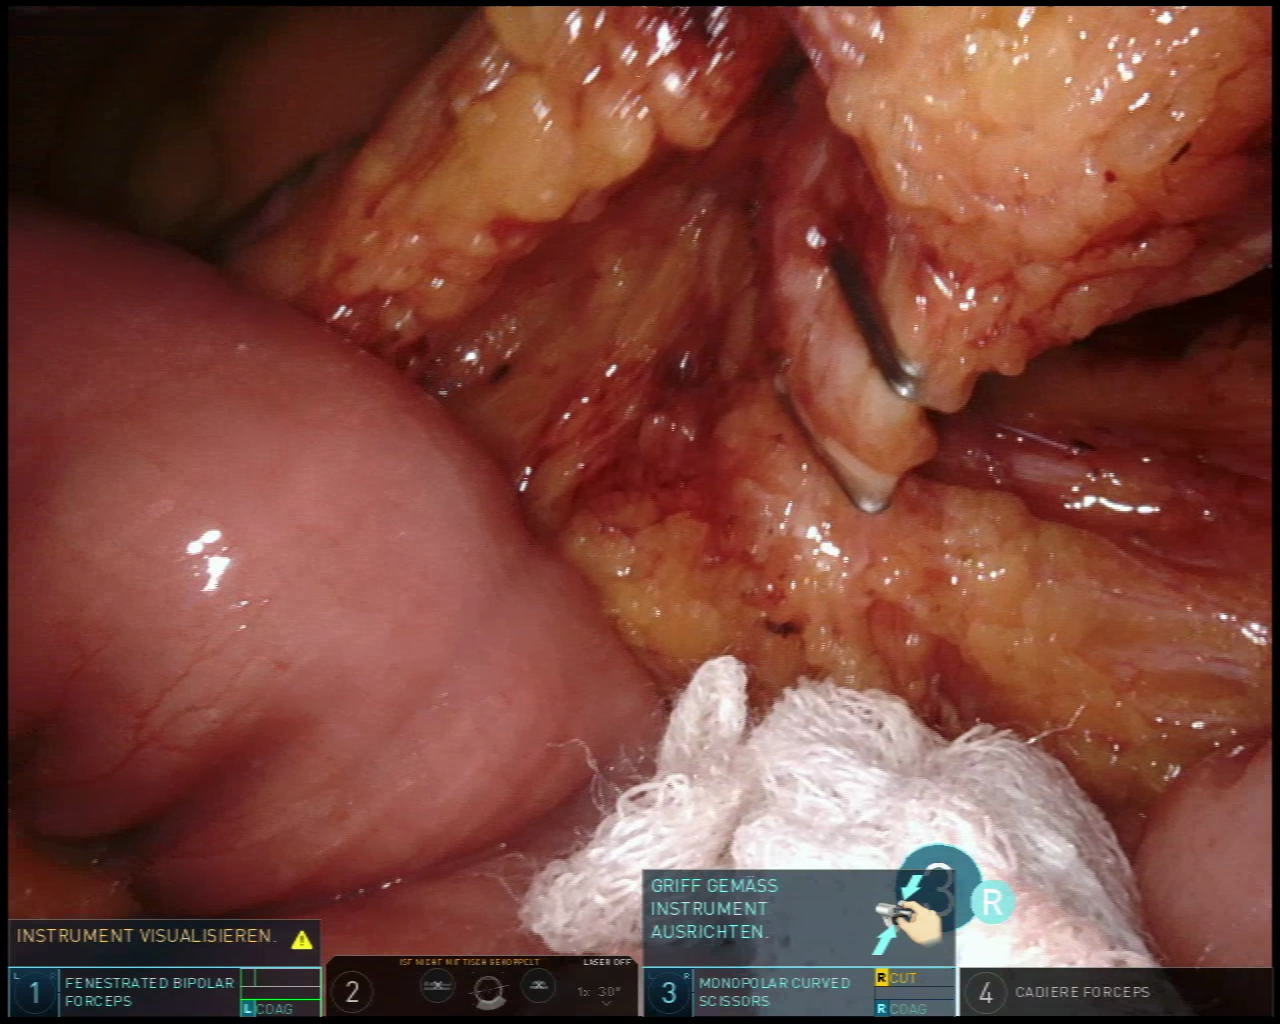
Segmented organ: small_intestine
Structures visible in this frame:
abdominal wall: no
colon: no
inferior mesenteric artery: yes
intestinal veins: no
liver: no
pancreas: no
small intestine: yes
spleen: no
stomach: no
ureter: no
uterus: no
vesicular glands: no